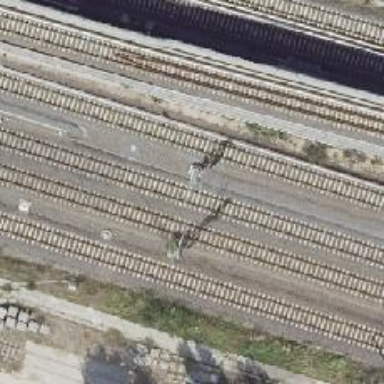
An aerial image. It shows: Milestone along the railway track with catenary mast.